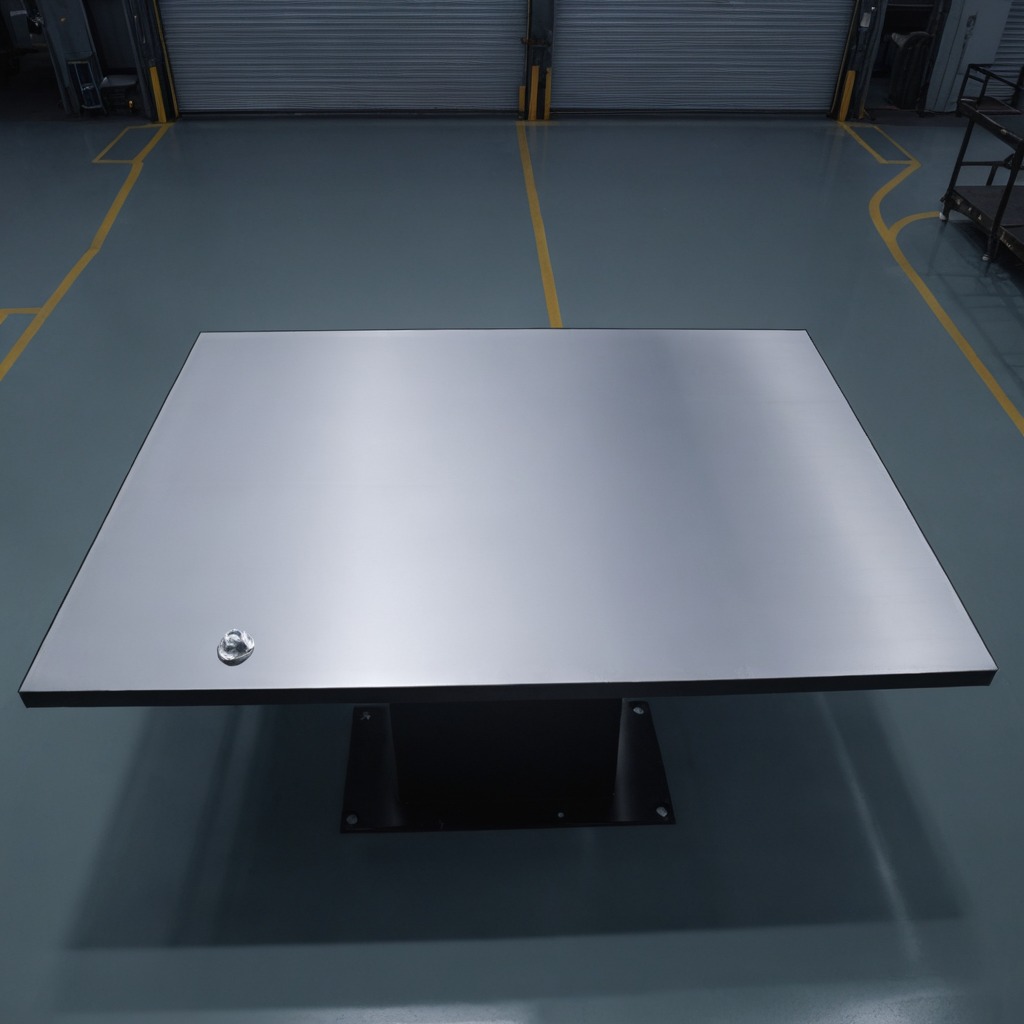
A metal nut is lying on the tabletop.